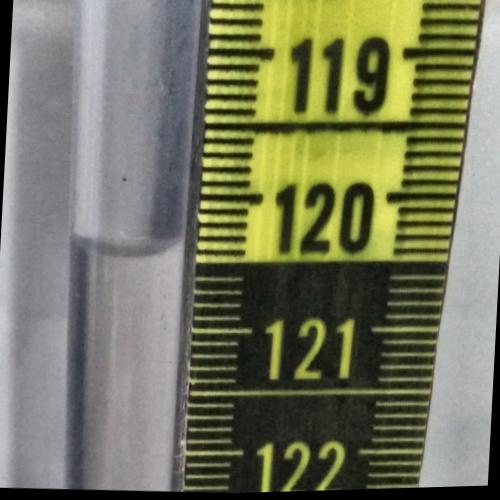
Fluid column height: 120.4 cm